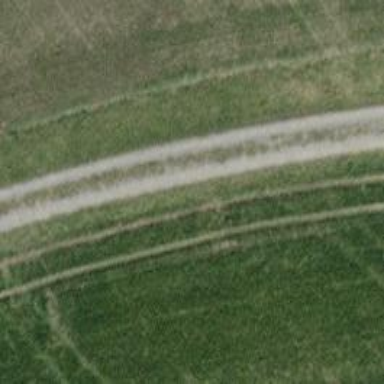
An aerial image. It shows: Track with compacted grade3 surface.